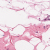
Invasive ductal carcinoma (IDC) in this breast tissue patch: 0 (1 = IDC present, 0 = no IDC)